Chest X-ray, AP view. Patient: 57 years old, sex M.
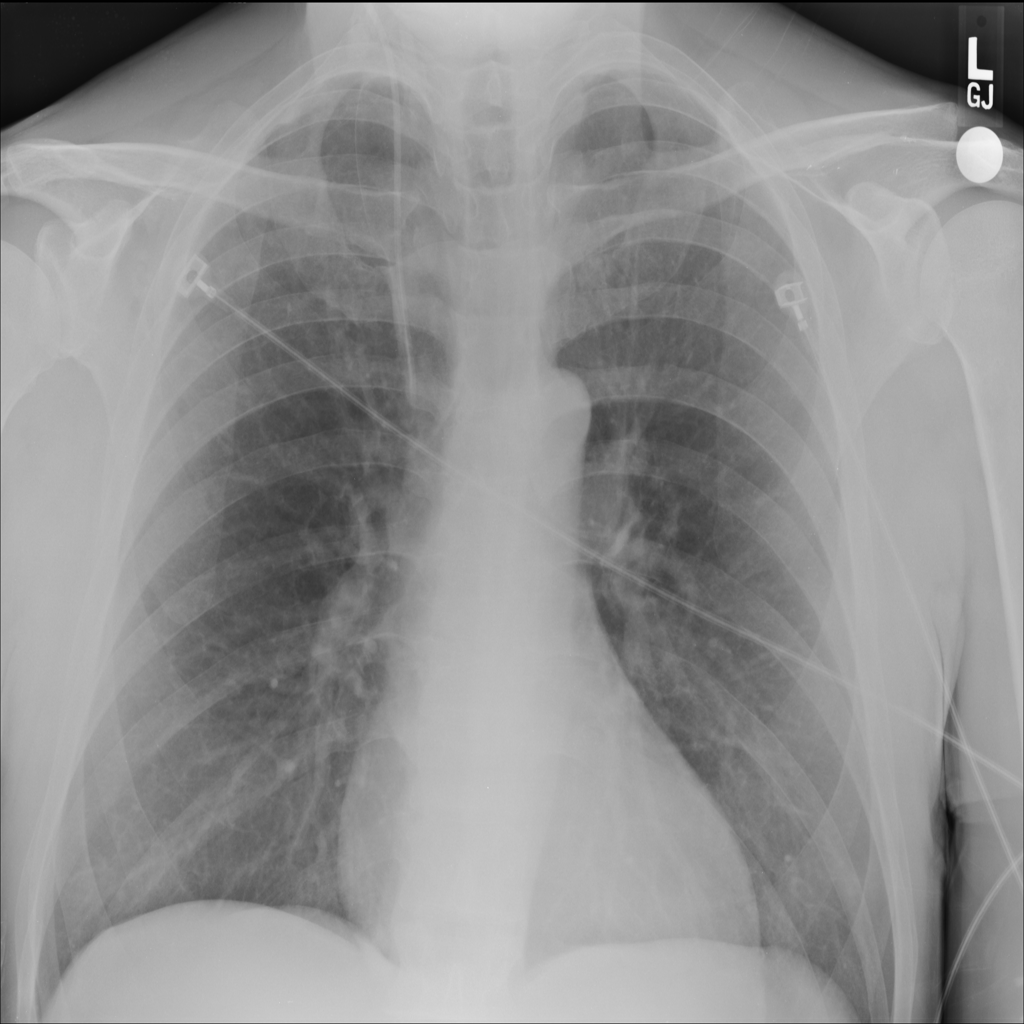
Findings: No Finding